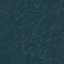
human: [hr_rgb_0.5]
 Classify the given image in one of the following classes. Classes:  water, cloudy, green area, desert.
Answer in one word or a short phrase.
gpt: green area